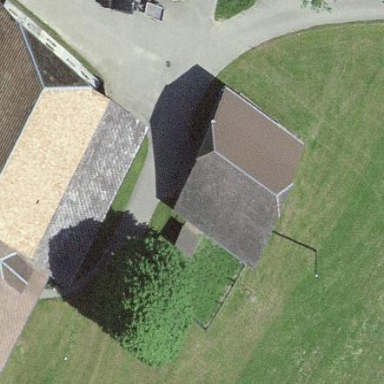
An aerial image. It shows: Rural barn.